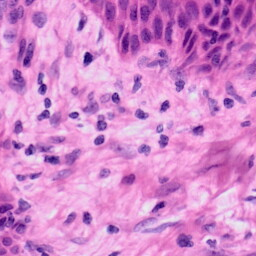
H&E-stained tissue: Skin